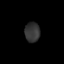
Tissue: lung
Cell type: T cells
Senescence score: 0.2136
Nuclear area (px): 293
Mean DAPI intensity: 51.638